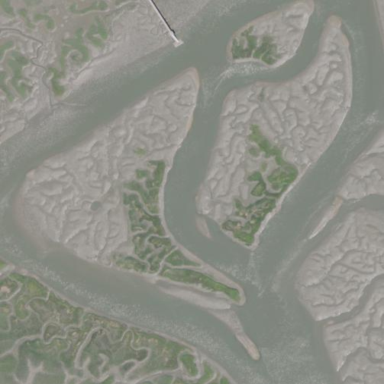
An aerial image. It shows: Tidal marsh wetland.